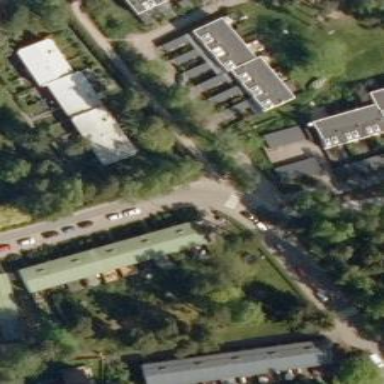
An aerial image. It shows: Cycleway crossing with asphalt surface.